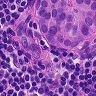
Metastatic tissue present: yes